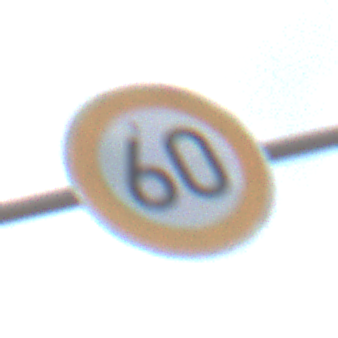
Verkehrszeichen: Geschwindigkeit60
Umgebung: Outdoor, Nature
Tageszeit: SunriseSunset
Wetter: PartlyCloudy
Licht: Natural
Jahreszeit: NotSpecified
Kontrast: LowContrast